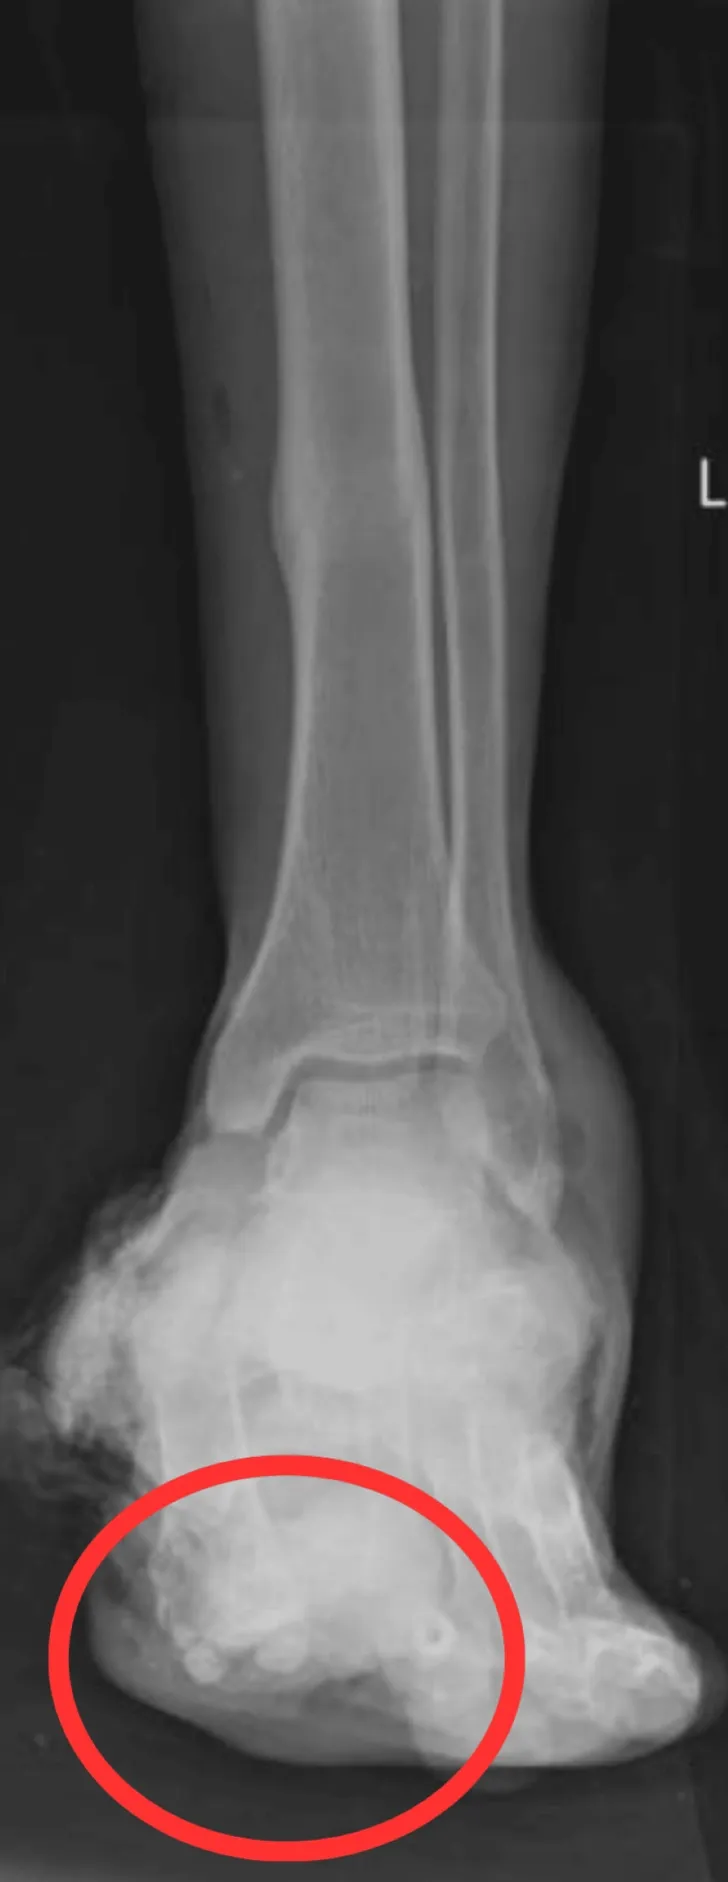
PA view of X-ray of the affected foot. The circle shows the heel pad avulsion. PA, posteroanterior.
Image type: radiology (x_ray)